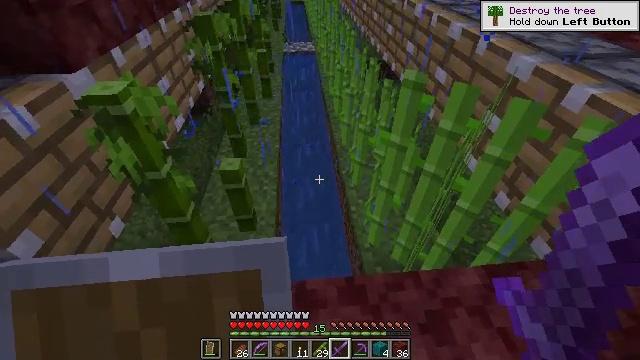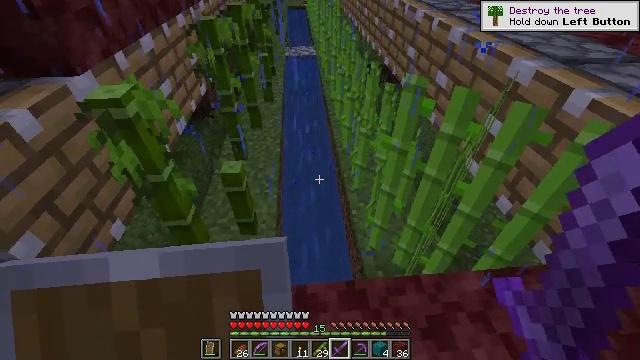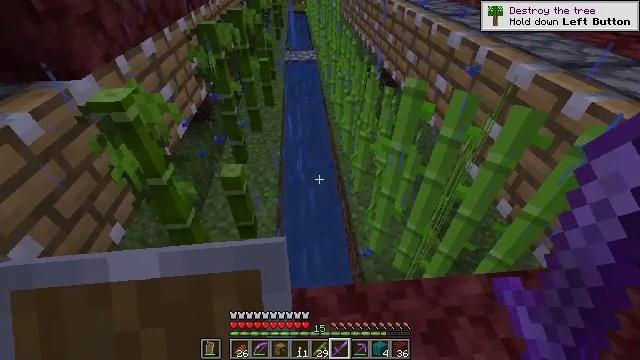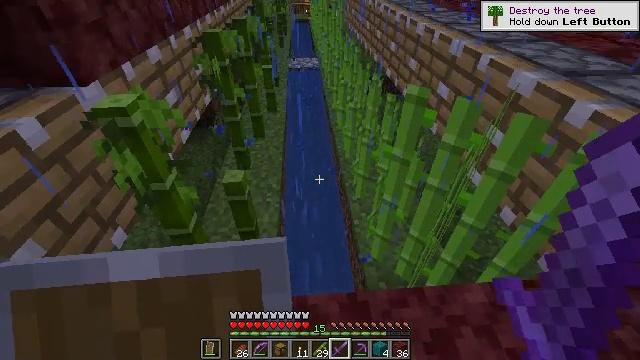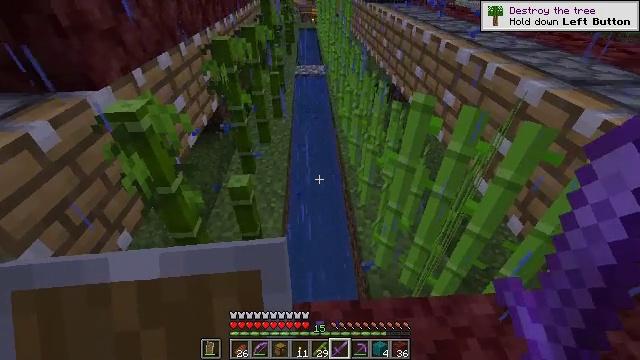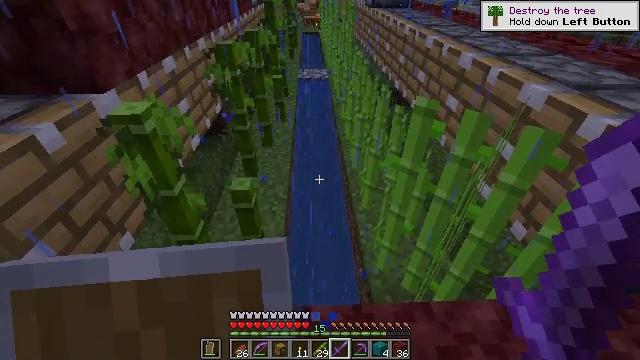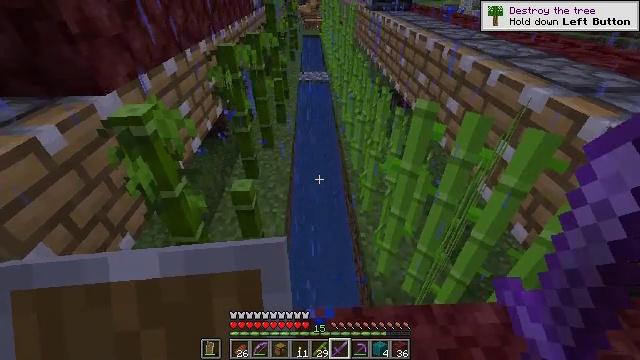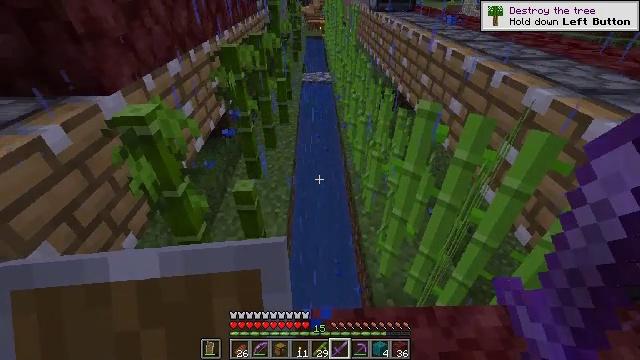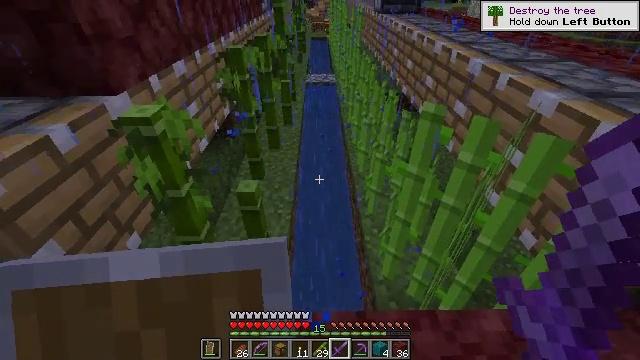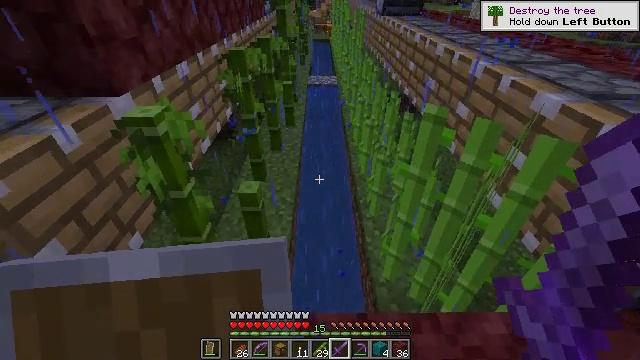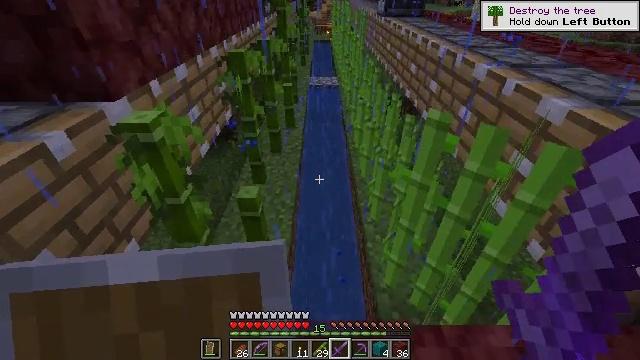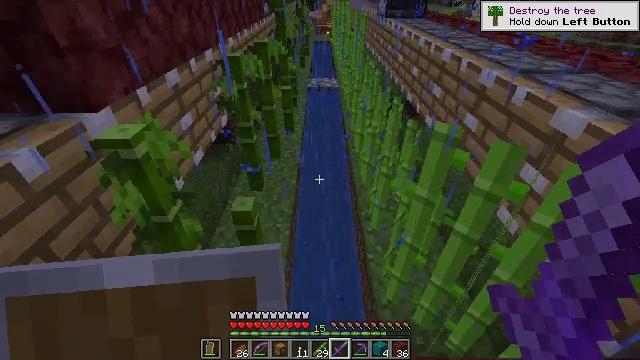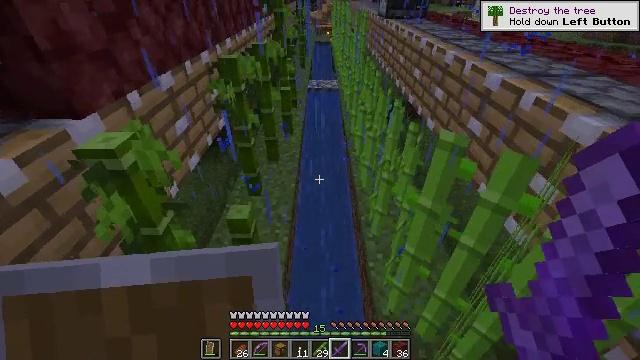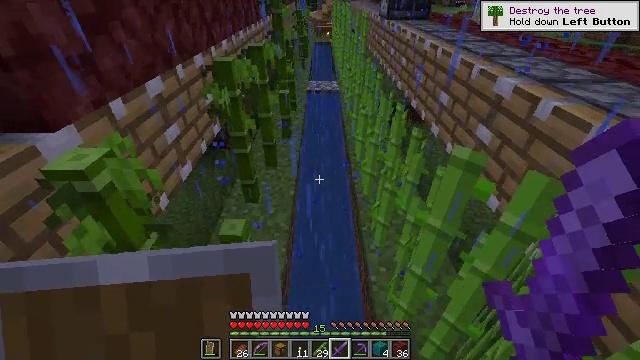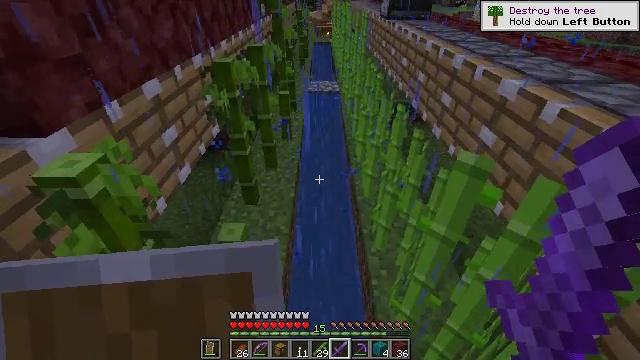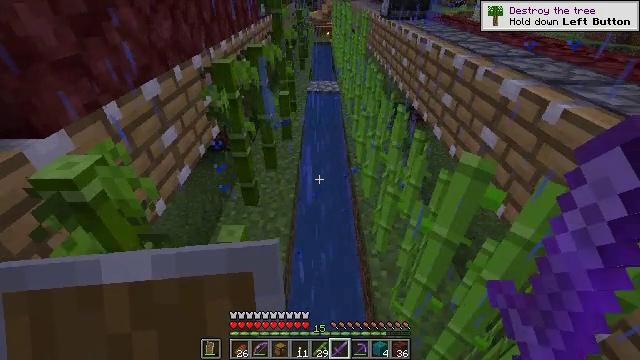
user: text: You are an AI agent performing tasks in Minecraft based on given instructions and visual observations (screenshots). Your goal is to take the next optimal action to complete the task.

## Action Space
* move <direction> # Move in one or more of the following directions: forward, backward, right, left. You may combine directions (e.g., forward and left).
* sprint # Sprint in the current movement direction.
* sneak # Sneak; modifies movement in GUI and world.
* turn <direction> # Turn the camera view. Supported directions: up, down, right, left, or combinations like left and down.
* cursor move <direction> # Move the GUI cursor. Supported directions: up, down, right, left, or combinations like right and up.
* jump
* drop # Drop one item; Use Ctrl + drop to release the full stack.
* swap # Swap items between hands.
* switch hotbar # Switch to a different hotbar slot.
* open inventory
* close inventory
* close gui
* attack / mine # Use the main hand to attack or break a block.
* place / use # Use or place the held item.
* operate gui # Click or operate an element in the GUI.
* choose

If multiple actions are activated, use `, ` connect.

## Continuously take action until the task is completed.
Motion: motion action
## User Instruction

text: Use an ender pearl and blaze powder to craft an ender eye.
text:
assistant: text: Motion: no_op
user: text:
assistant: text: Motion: no_op
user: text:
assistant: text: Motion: turn up
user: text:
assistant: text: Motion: turn left and up
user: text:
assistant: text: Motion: no_op
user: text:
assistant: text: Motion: no_op
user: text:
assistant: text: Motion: no_op
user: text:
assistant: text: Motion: no_op
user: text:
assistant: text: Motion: no_op
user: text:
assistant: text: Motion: move forward
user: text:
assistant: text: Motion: move forward
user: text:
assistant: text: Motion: move forward
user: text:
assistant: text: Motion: no_op
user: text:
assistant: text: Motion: no_op
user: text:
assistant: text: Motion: no_op
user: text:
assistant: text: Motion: no_op
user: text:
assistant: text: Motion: no_op
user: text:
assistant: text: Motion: open inventory
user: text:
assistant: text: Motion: open inventory
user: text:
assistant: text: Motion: no_op
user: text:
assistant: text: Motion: no_op
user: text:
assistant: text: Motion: no_op
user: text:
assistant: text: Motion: no_op
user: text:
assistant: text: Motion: no_op
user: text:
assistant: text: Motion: turn right and down
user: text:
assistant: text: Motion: turn right and down
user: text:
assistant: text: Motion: no_op
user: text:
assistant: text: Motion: no_op
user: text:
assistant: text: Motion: turn right
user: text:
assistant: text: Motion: turn right